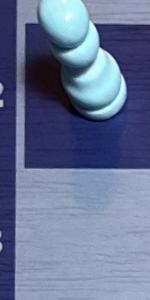
Label: Empty